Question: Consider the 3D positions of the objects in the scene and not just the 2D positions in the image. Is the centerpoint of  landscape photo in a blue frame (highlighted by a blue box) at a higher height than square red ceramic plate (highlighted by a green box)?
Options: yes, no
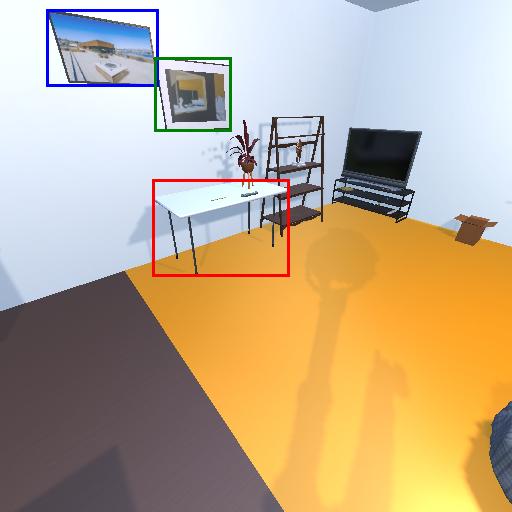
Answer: yes